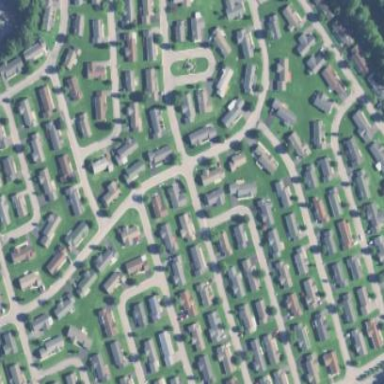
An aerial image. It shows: This residential area consists of single-family homes.